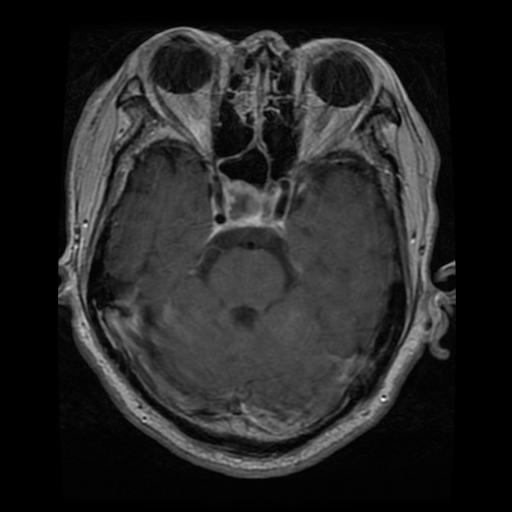
Label: pituitary